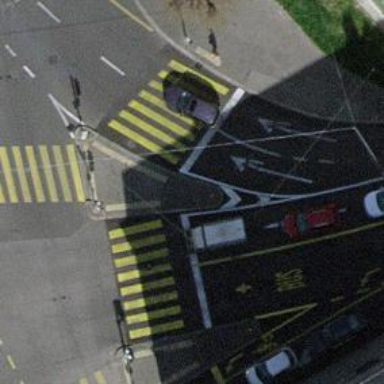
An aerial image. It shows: Road with traffic signals.